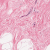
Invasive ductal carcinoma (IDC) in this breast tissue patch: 0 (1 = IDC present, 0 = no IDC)